【题型】解答题　【知识点】解析几何　【难度】medium
已知椭圆 $\Gamma$: $\dfrac{x^2}{9} + \dfrac{y^2}{4} = 1$ 的左、右焦点分别为 $F_1$、$F_2$，上顶点为 $M$。过点 $M$ 且斜率为 $-1$ 的直线与椭圆 $\Gamma$ 交于另一点 $N$，过原点的直线 $l$ 与椭圆 $\Gamma$ 交于 $P$、$Q$ 两点。

     (1)求 $\triangle PF_1F_2$ 的周长；

    (2)是否存在这样的直线 $l$，使椭圆 $\Gamma$ 中与直线 $MN$ 平行的弦的中点都在 $l$ 上？若存在，求直线 $l$ 的方程；若不存在，请说明理由；

     (3)若直线 $l$ 与线段 $MN$ 相交，且四边形 $MPNQ$ 的面积 $S \in \left[\dfrac{108}{13}, \dfrac{36\sqrt{13}}{13}\right]$，求直线 $l$ 的斜率 $k$ 的取值范围。
【解答】
【详解】
(1) 根据题意，$\triangle PF_1F_2$ 的周长 $C = |PF_1| + |PF_2| + |F_1F_2| = 2a + 2c = 6 + 2\sqrt{5}$。

(2) 设与直线 $MN$ 平行的弦的直线方程为 $y = -x + m$，

且与椭圆 $\Gamma$ 的交点坐标为 $(x_1,y_1),(x_2,y_2)$，平行的弦的中点坐标为 $(x_0,y_0)$。

联立
$\begin{cases}
y = -x + m \\
\dfrac{x^2}{9} + \dfrac{y^2}{4} = 1
\end{cases}$
化简整理：$13x^2 - 18mx + 9m^2 - 36 = 0$，

当 $\Delta = (-18m)^2 - 4 \times 13 \times (9m^2 - 36) = 144( m^2-13) > 0$，

即 $-\sqrt{13} < m < \sqrt{13}$ 时，此时与之平行的弦的直线存在。

则$x_0 = \frac{x_1 + x_2}{2} = \frac{9m}{13},\quad y_0 = \frac{y_1 + y_2}{2} = -\frac{x_1 + x_2 }{2}+m = \frac{4m}{13},$

消去参数  可得：$y_0 = \frac{4}{9}x_0$，故存在满足条件的直线 $l$：$y = \frac{4}{9}x$。

(3) 设直线 $l$ 为 $y = kx$，点 $P(x_1,y_1),Q(x_2,y_2)$，不妨设 $x_1 > x_2$，

联立
$\begin{cases}
y = kx \\
\dfrac{x^2}{9} + \dfrac{y^2}{4} = 1
\end{cases}$
化简整理：$(9k^2 + 4)x^2 = 36$，

即 $x_1 = \frac{6}{\sqrt{9k^2 + 4}},x_2 = -x_1 = -\frac{6}{\sqrt{9k^2 + 4}}$。

由题可知：直线 $MN$ 的方程为 $y = -x + 2$，

联立
$\begin{cases}
y = -x + 2 \\
\dfrac{x^2}{9} + \dfrac{y^2}{4} = 1
\end{cases}$
化简整理：$13x^2 - 36x = 0$，解得：$x = 0$ 或 $x = \frac{36}{13}$。

所以 $x_N = \frac{36}{13}, y_N = -\frac{10}{13}$，所以 $M(0,2)$，$N\left(\frac{36}{13}, -\frac{10}{13}\right)$，所以 $|MN| = \frac{36\sqrt{2}}{13}$，

又因为直线 $l$ 与线段 $MN$ 相交，且 $MPNQ$ 为四边形，

所以 $k > k_{ON} = \frac{-\frac{10}{13}}{\frac{36}{13}} = -\frac{5}{18}$，即 $k \in \left(-\frac{5}{18}, +\infty\right)$。

点 $P,Q$ 两点到直线 $MN$ 的距离分别为 $d_1 = \frac{|x_1+kx_1 - 2|}{\sqrt{2}}, d_2 = \frac{|x_2+kx_2 - 2|}{\sqrt{2}}$，

则四边形 $MPNQ$ 的面积 $S = \frac{1}{2}|MN|(d_1 + d_2) = \frac{1}{2} \times \frac{36\sqrt{2}}{13} \left(\frac{|x_1+kx_1 - 2|}{\sqrt{2}} + \frac{|x_2+kx_2 - 2|}{\sqrt{2}}\right)$

$= \frac{1}{2} \times \frac{36\sqrt{2}}{13} \cdot |\frac{x_2+kx_2 - 2}{\sqrt{2}} - \frac{x_1+kx_1 - 2}{\sqrt{2}}| = \frac{18\sqrt{2}}{13} \cdot |\frac{(1 + k)(x_2 - x_1)}{\sqrt{2}}|$

$= \frac{18}{13}|(1 + k)(x_2 - x_1) |= \frac{18}{13}|(1 + k) \times \frac{12}{\sqrt{9k^2 + 4}}| = \frac{216}{13} \sqrt{\frac{1 + 2k + k^2}{9k^2 + 4}}$，

因为 $S \in \left[\frac{108}{13}, \frac{36\sqrt{13}}{13}\right]$，所以 $S = \frac{216}{13} \sqrt{\frac{1 + 2k + k^2}{9k^2 + 4}} \in \left[\frac{108}{13}, \frac{36\sqrt{13}}{13}\right]$，

化简整理得：
$\begin{cases}
5k^2 - 8k \le 0 \\
81k^2 - 72k + 16 \ge 0
\end{cases}$，解得 $0 \le k \le \frac{8}{5}$，

又因为 $k \in \left(-\frac{5}{18}, +\infty\right)$，所以 $0 \le k \le \frac{8}{5}$，

所以直线 $l$ 的斜率 $k$ 的取值范围为 $\left[0, \frac{8}{5}\right]$。

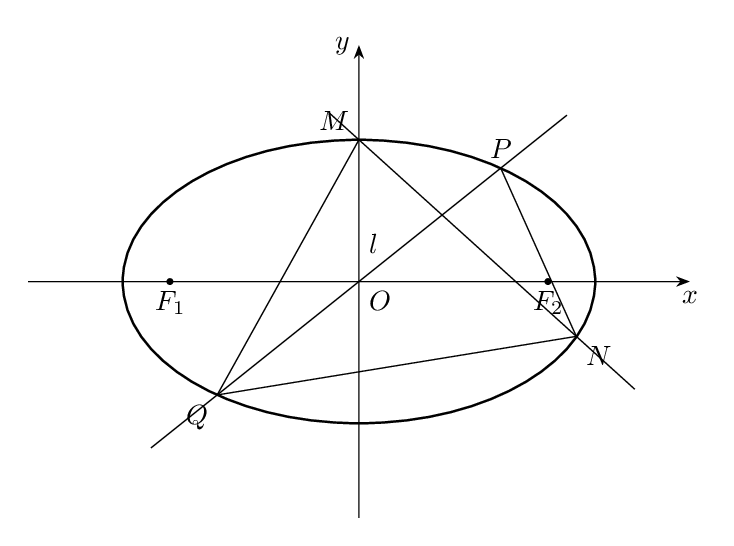